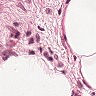
Metastatic tissue present: no